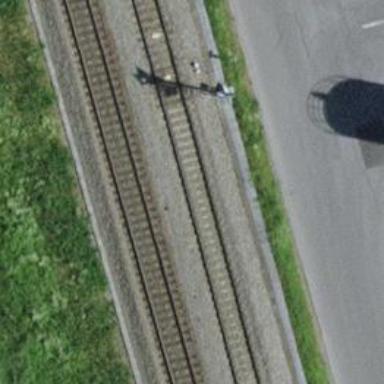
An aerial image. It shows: Single-track electrified railway siding with contact line.